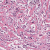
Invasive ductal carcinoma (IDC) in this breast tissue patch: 1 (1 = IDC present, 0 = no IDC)